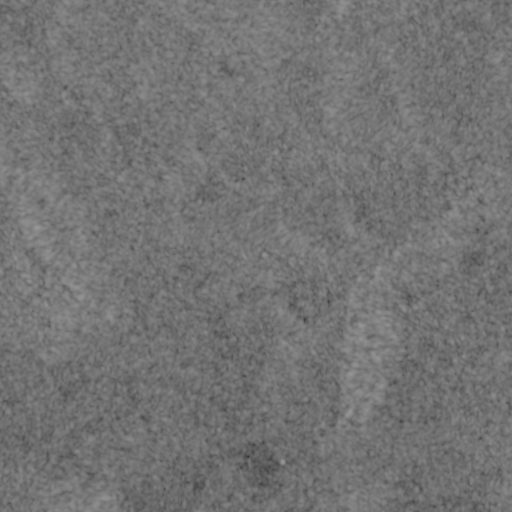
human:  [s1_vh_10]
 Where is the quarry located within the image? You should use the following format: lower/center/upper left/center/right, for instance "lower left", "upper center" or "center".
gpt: The quarry is located in the lower center of the image.
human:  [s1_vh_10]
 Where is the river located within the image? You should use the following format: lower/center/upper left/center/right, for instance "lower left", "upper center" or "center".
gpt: The river is located in the upper of the image.
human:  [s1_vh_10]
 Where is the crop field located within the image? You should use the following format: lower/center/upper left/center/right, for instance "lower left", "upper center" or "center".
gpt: There is no crop field in the image.

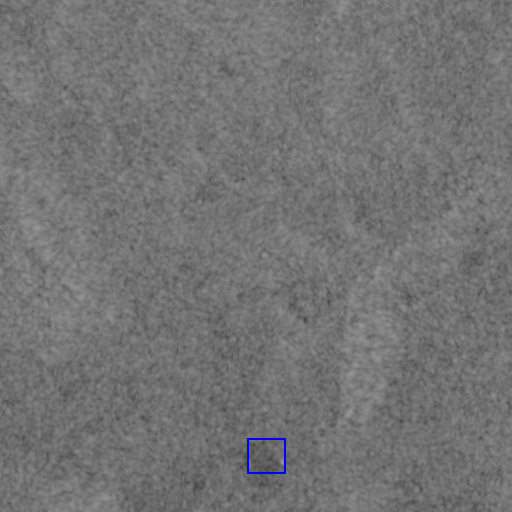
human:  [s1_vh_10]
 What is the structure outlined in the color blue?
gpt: The structure outlined in blue is a quarry.
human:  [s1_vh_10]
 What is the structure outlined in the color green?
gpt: There is no green outline.